Question:
I am having an image at my view controller, while on top of the image view I am having some label but due to label text visibility I need to blur the top and bottom of the UIImageView ignorer to show the text clearly.
I have attached the screenshot for my design ignorer to get a clear cut idea.
Please referent the image for the right output.
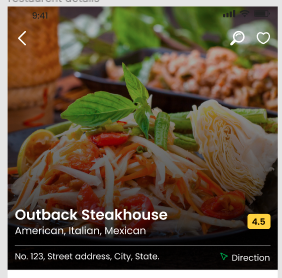
Answer: Add this code to your 'UIImageView'.
'''
let gradientLayer = CAGradientLayer()
gradientLayer.frame = CGRect(origin: CGPoint(x: 0, y: 0), size: CGSize(width: self.imgView.frame.size.width, height: self.imgView.frame.size.height*0.3))
gradientLayer.colors = [UIColor.black.withAlphaComponent(0.7).cgColor, UIColor.clear.cgColor]
self.imgView.layer.addSublayer(gradientLayer)
let gradientLayer2 = CAGradientLayer()
gradientLayer2.frame = CGRect(origin: CGPoint(x: 0, y: (self.imgView.frame.size.height-self.imgView.frame.size.height*0.3)), size: CGSize(width: self.imgView.frame.size.width, height: self.imgView.frame.size.height*0.3))
gradientLayer2.colors = [UIColor.clear.cgColor, UIColor.black.withAlphaComponent(0.7).cgColor]
self.imgView.layer.addSublayer(gradientLayer2)
'''